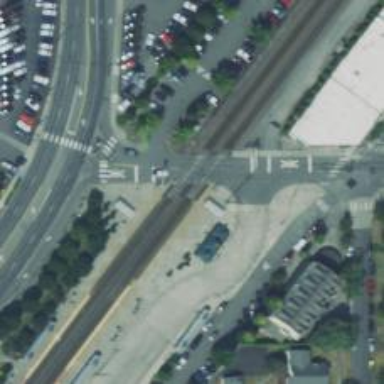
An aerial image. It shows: Railway crossing with lights and diagonal stripes.